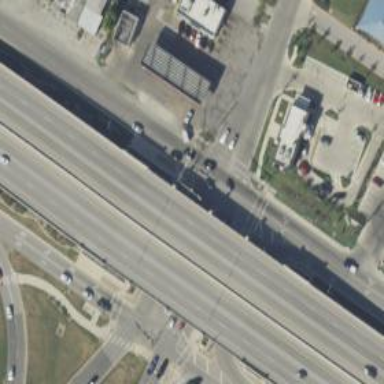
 designated as trunk road. It serves as motorroad and expressway."